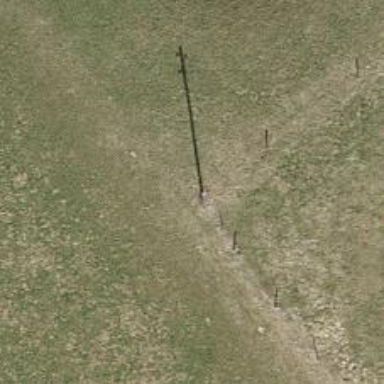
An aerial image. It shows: Minor power line.